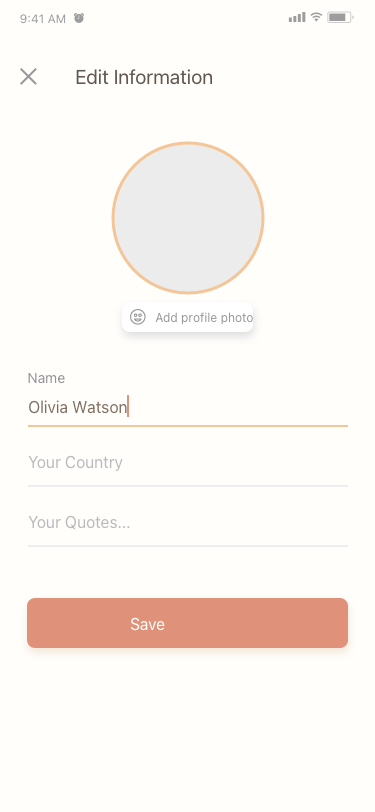
Text in this UI design:
Type something
Result
Name

Olivia Watson

Your Country
Your Quotes...